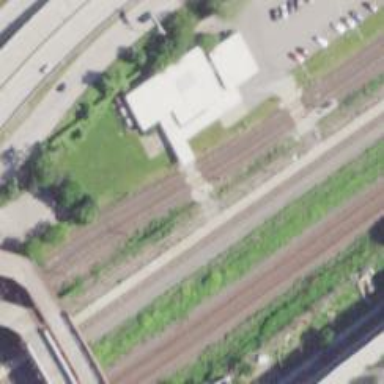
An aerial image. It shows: Railway crossing.